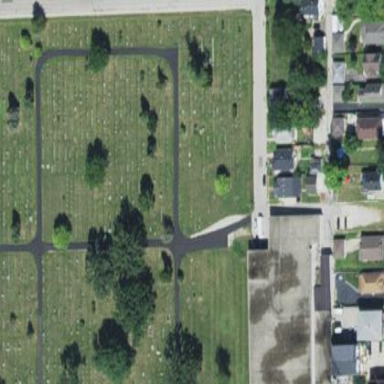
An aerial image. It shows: Cemetery.